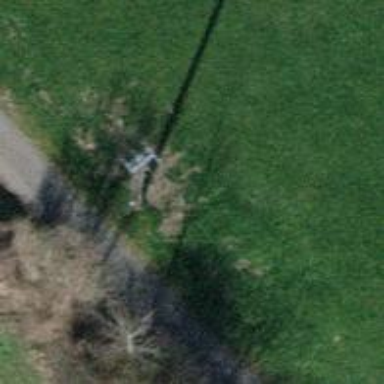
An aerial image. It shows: Power pole.